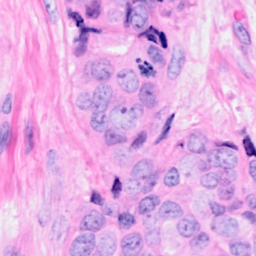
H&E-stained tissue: Breast